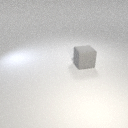
large gray rubber cube